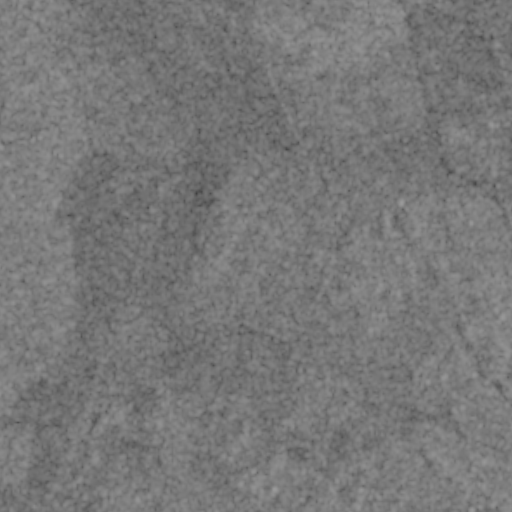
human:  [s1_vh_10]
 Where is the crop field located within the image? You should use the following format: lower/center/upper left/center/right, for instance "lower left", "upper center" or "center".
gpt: The crop field is located in the right of the image.
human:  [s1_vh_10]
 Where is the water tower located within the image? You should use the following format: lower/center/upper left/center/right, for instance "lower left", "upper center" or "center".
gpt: The water tower is located in the lower right of the image.
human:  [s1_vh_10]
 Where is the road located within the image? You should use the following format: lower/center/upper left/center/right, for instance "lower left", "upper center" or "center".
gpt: There is no road in the image.

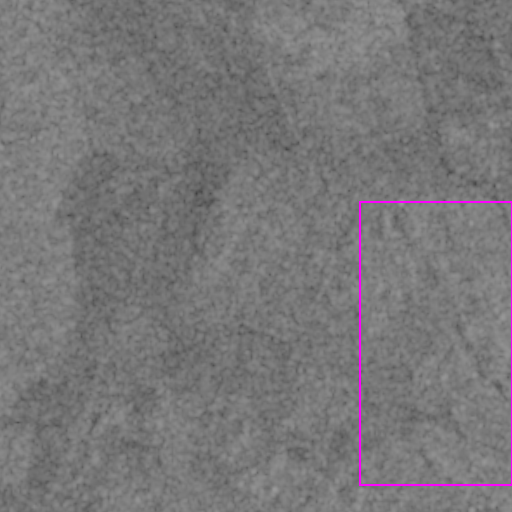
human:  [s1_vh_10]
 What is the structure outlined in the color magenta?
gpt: The structure outlined in magenta is a crop field.
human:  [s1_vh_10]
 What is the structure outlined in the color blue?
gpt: There is no blue outline.